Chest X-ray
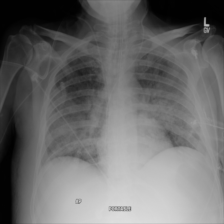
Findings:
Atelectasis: negative
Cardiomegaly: negative
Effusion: negative
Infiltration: positive
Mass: negative
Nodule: negative
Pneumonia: negative
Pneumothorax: negative
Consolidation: negative
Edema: negative
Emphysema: negative
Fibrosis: negative
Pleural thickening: negative
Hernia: negative